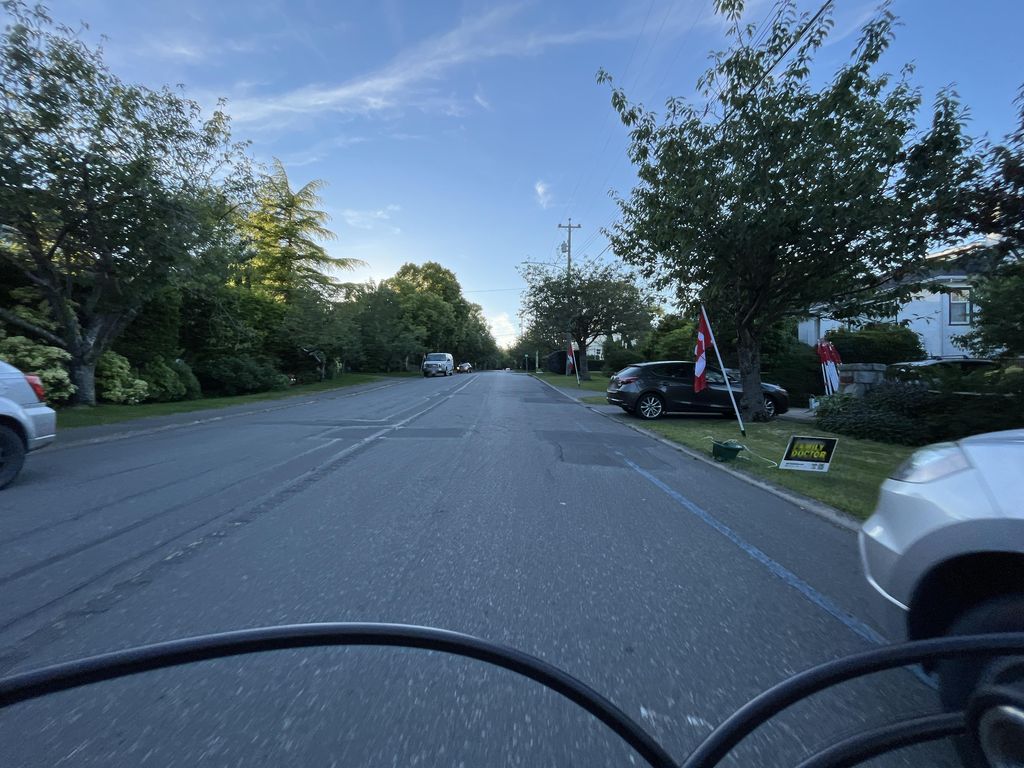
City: victoria